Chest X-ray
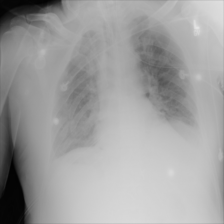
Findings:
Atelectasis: negative
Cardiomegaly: negative
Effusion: negative
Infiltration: negative
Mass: negative
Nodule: negative
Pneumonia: negative
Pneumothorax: negative
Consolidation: negative
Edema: negative
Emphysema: negative
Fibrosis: negative
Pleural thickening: negative
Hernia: negative